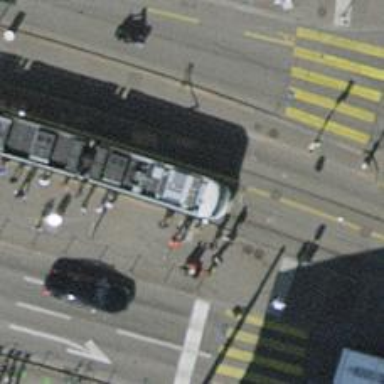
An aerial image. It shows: Tram stop with public transport connection.